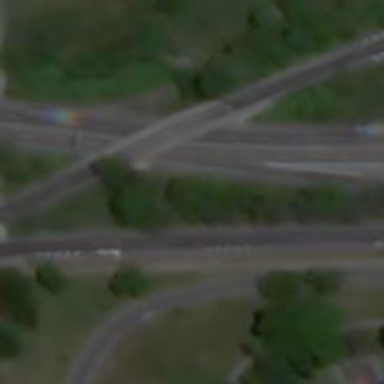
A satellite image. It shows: Motorway junction.